Field crop: maize
Growth stage: 2
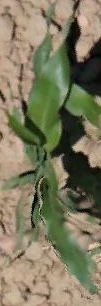
Species: maize